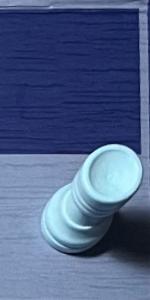
Label: Rook_White